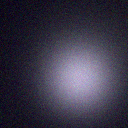
Screen state: off